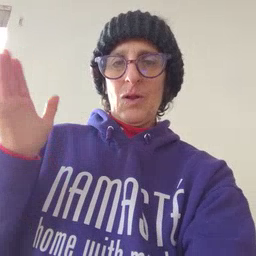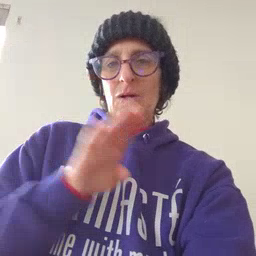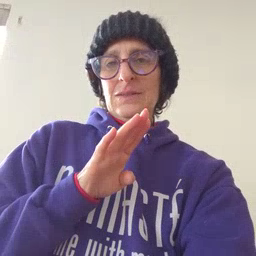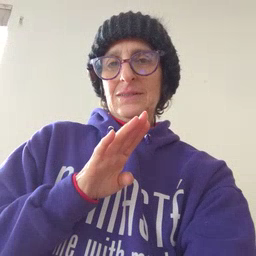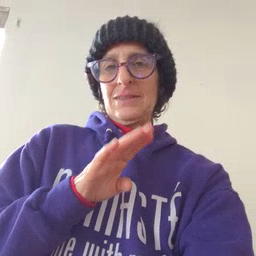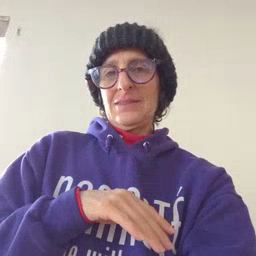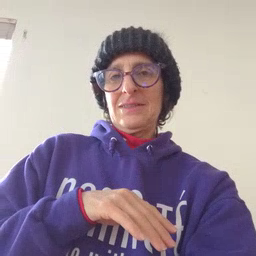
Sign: close